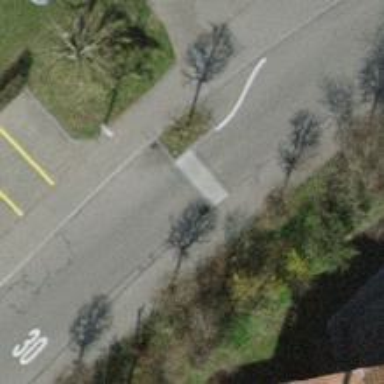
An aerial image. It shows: Chicane for traffic calming.